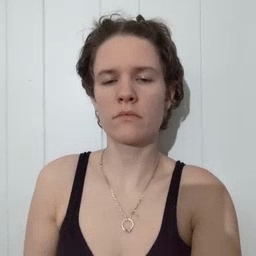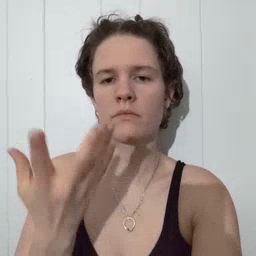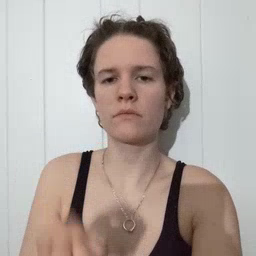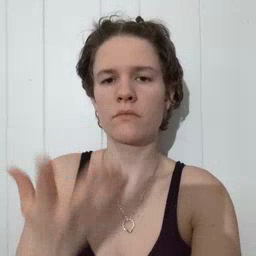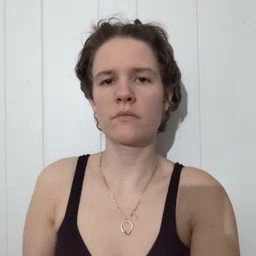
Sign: many